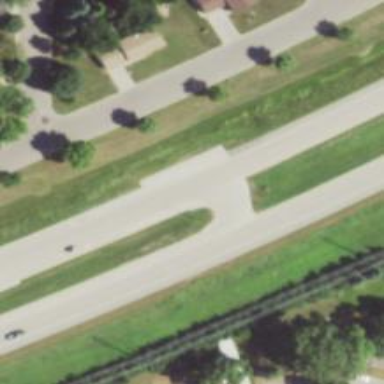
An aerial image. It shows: Trunk link highway.